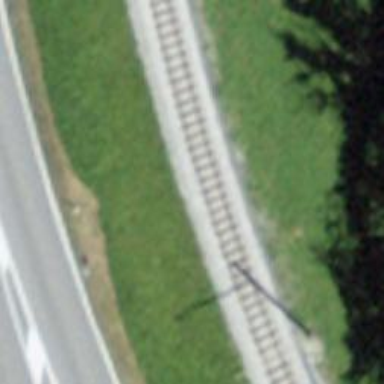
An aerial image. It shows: Narrow-gauge railway track with 1 electrified contact line.